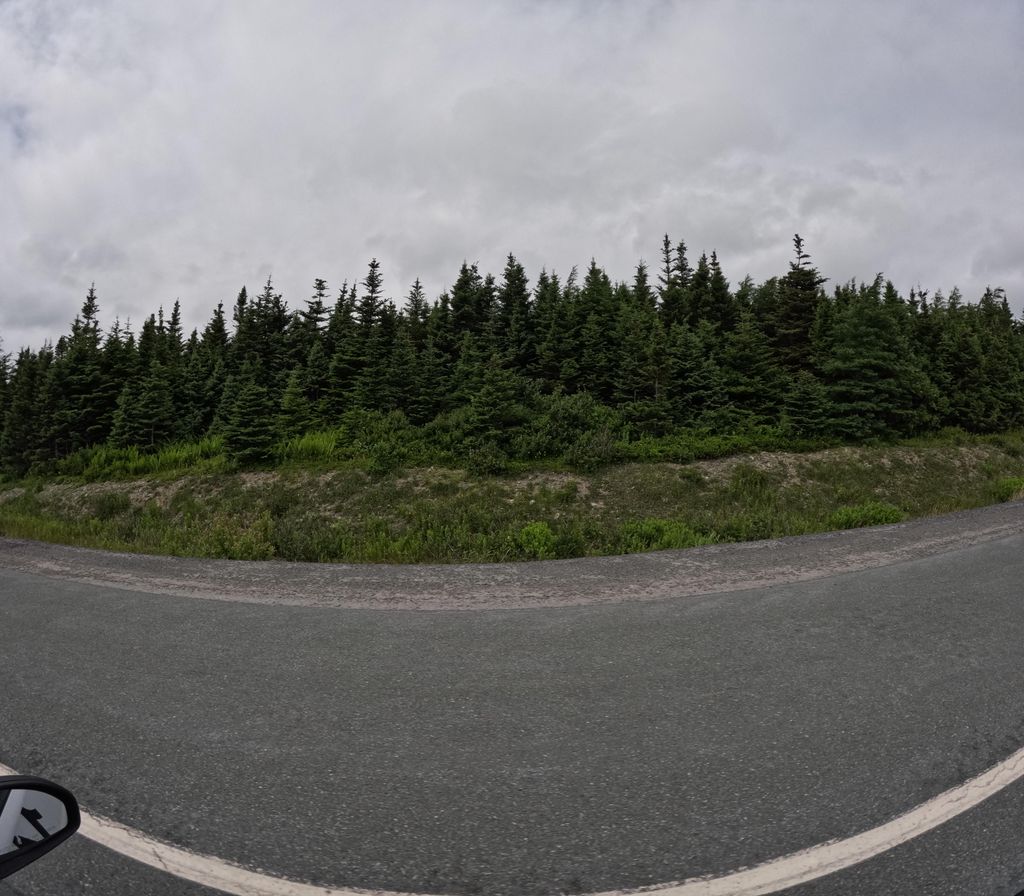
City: st_johns